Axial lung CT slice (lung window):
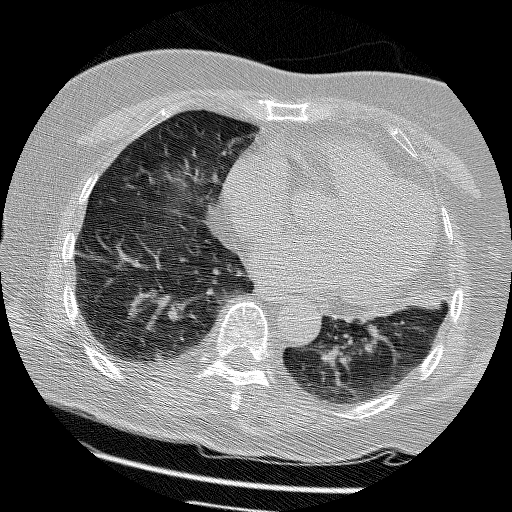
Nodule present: no